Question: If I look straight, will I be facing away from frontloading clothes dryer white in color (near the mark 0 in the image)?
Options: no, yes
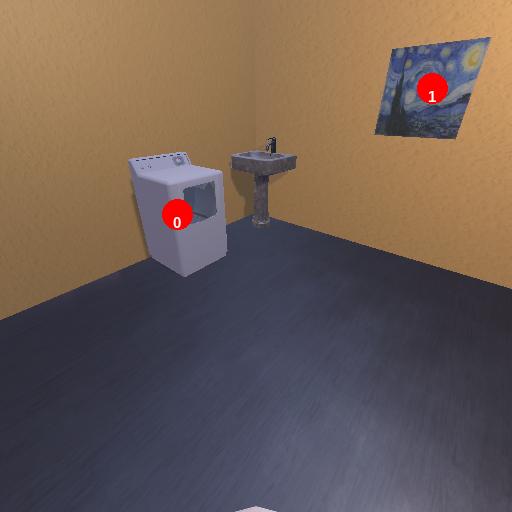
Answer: no